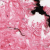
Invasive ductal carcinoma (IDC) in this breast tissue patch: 0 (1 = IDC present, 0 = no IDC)